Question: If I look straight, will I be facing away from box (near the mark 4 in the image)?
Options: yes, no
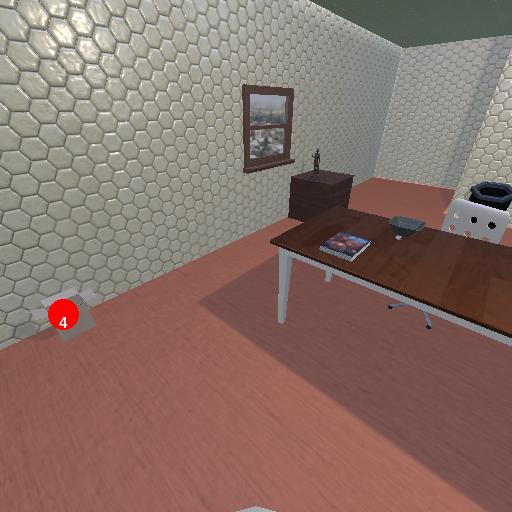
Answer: yes